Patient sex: M
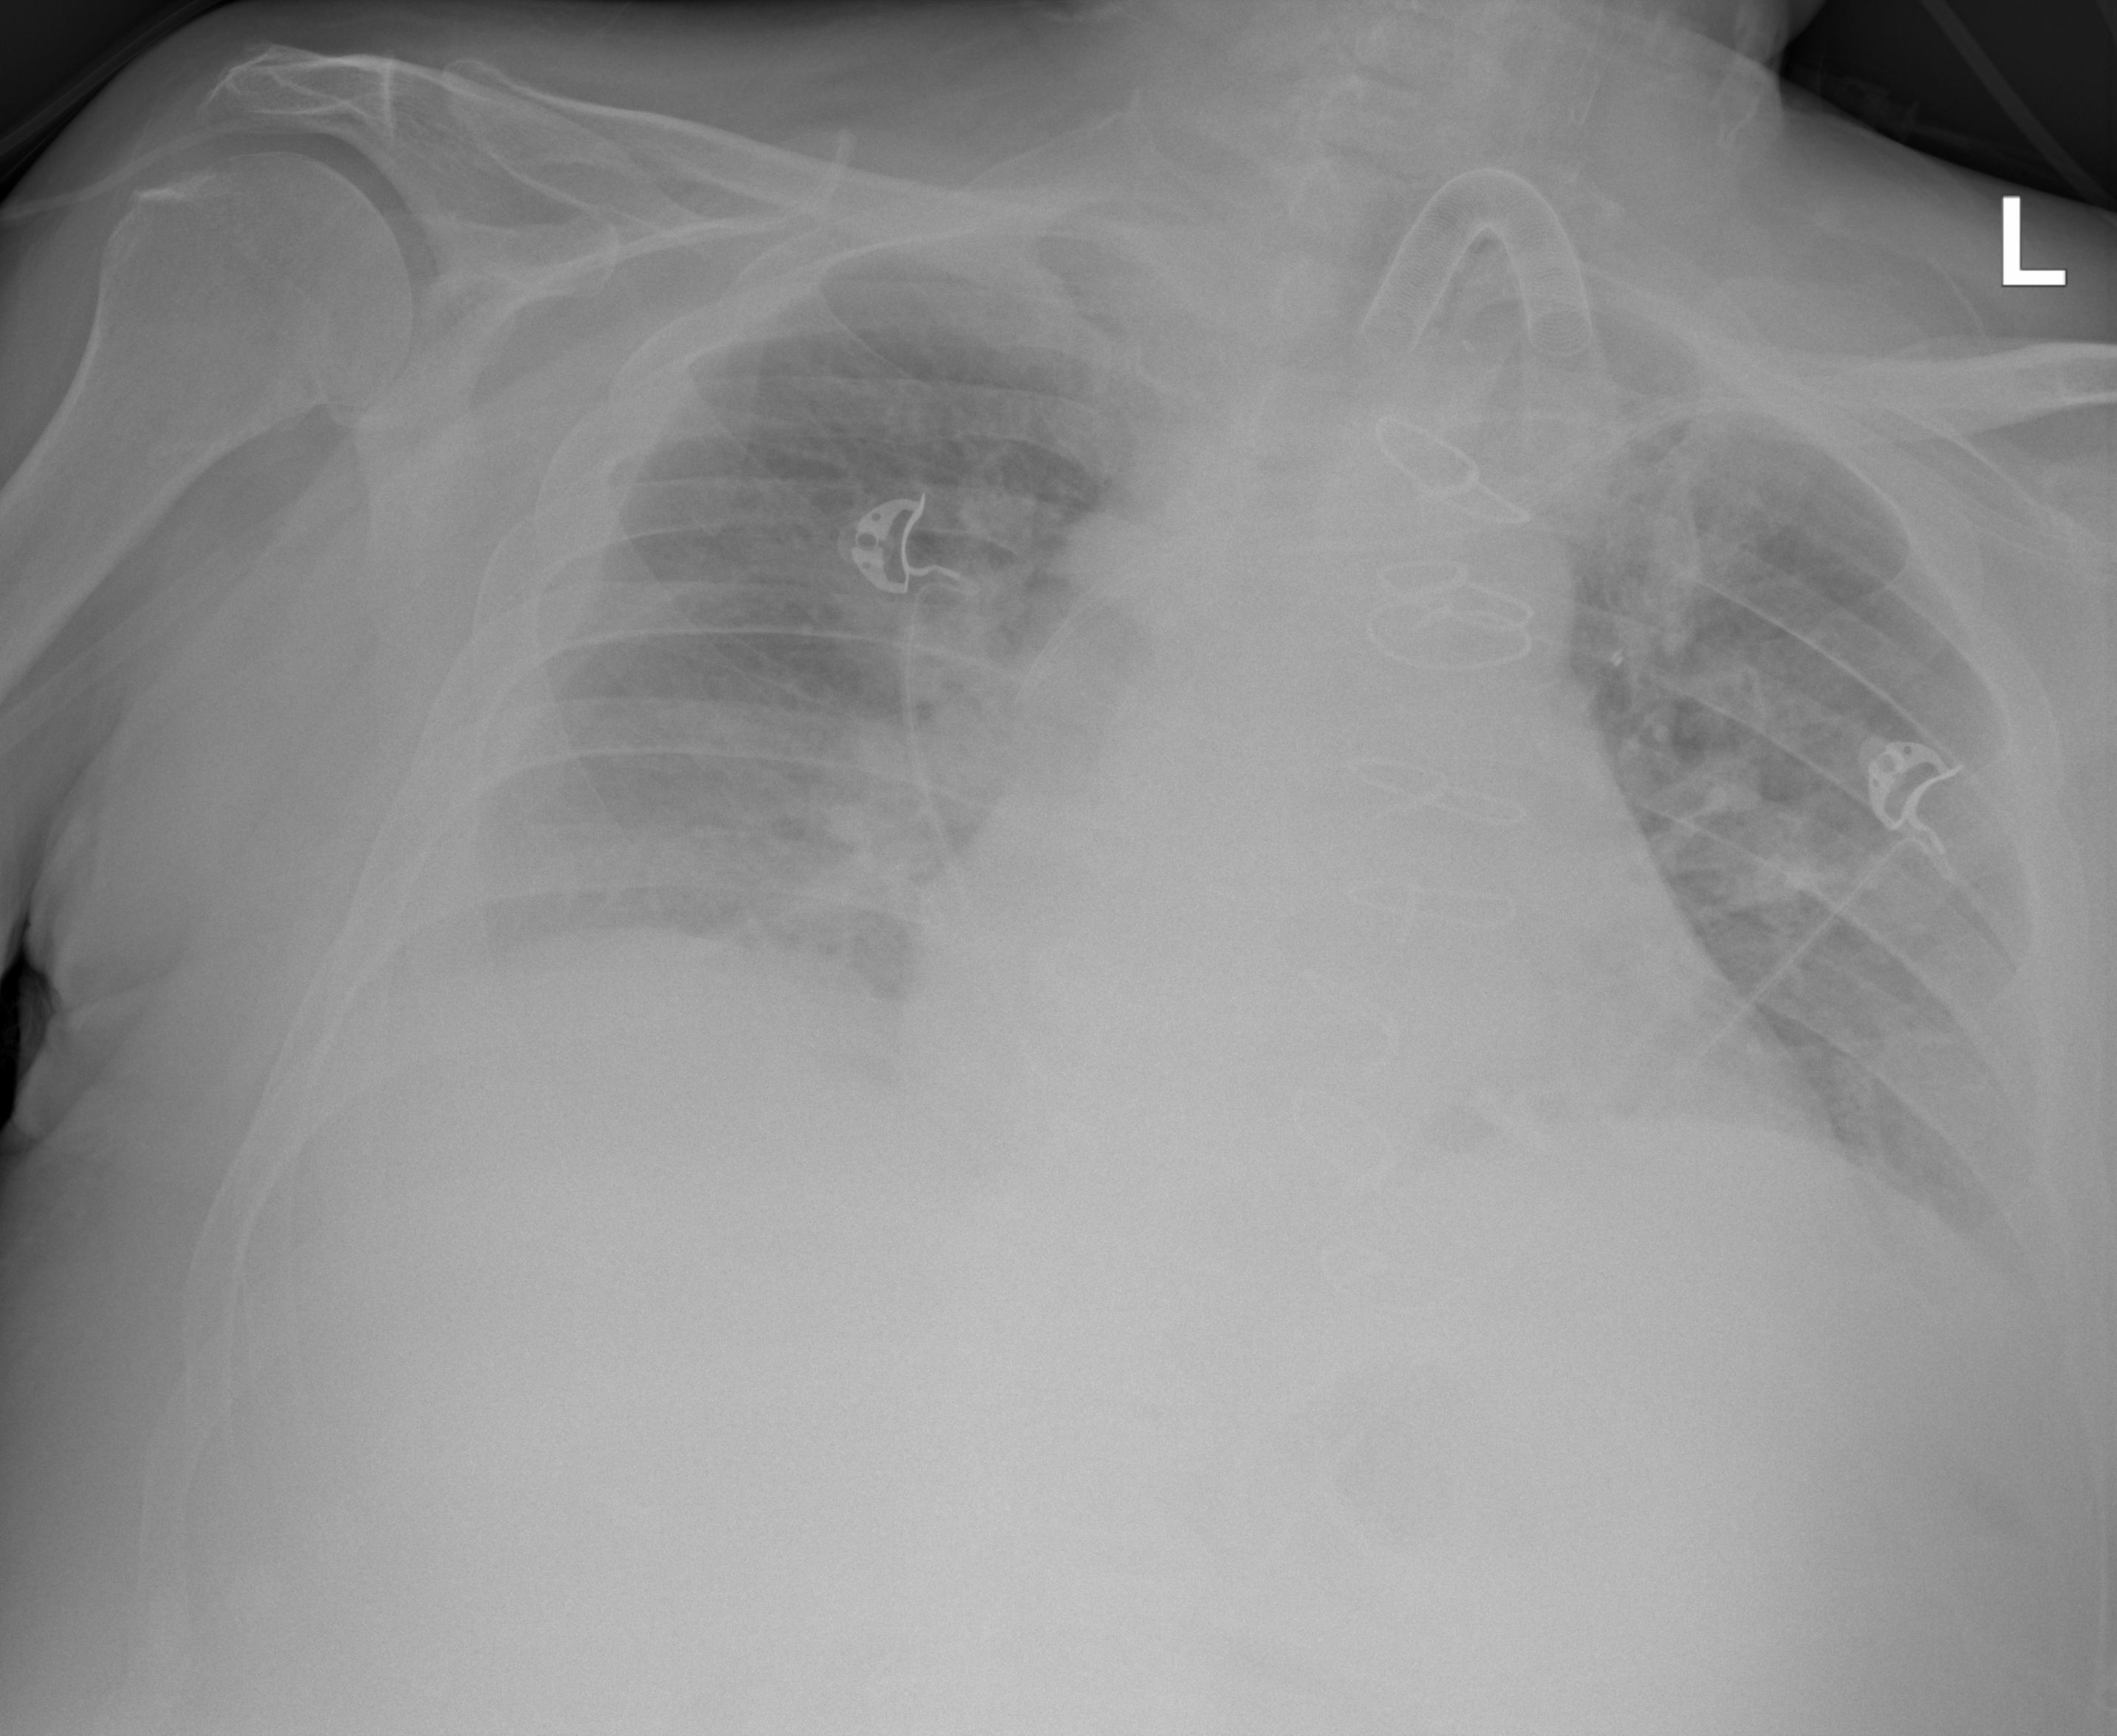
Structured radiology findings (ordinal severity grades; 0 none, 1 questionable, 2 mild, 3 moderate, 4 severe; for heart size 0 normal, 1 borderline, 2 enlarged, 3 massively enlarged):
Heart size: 2
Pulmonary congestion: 2
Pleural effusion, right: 2
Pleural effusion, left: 2
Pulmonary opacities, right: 3
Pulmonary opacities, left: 2
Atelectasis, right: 2
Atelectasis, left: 2